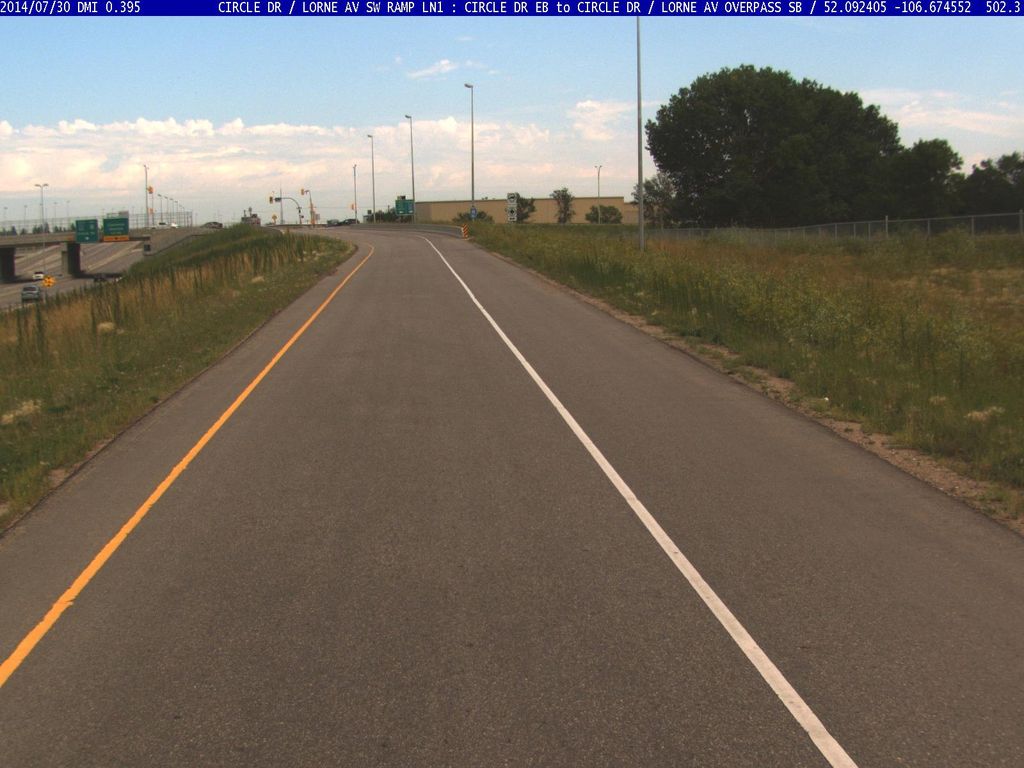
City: saskatoon